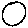
Label: circle